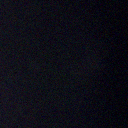
Screen state: off